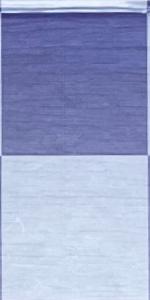
Label: Empty